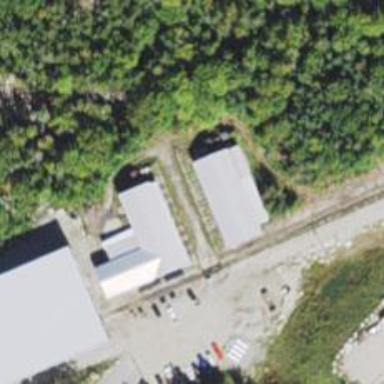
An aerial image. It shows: Preserved narrow-gauge railway in yard.